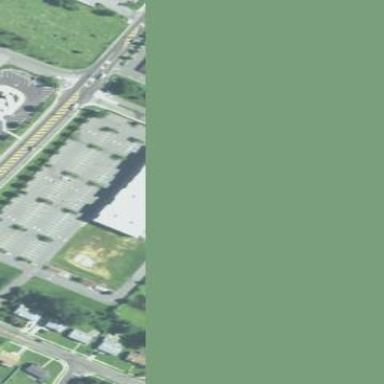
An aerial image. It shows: Retail building.